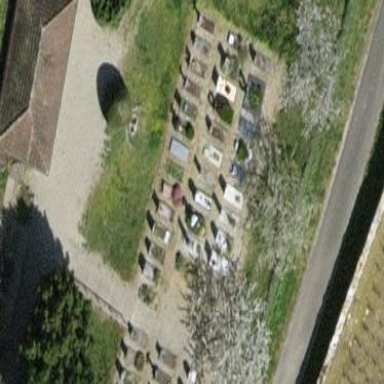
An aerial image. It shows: Cemetery.